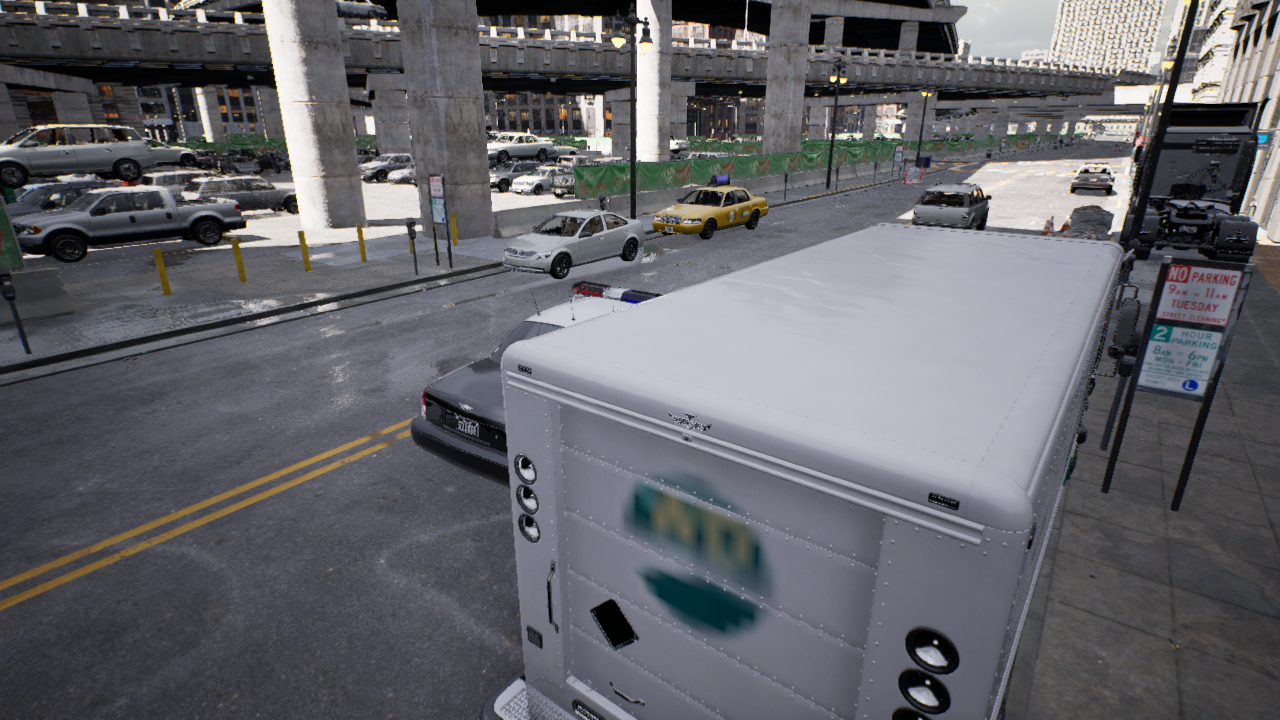
Venue: downtown
Lighting: clear day
Vehicle rig: sedan